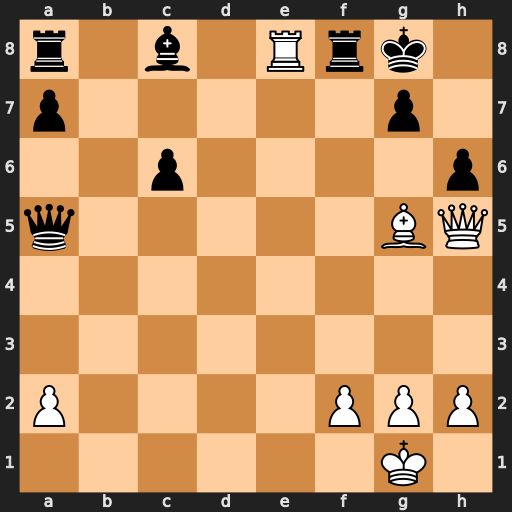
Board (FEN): r1b1Rrk1/p5p1/2p4p/q5BQ/8/8/P4PPP/6K1
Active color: w
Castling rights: -
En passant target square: -
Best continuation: Rxf8+ Kxf8 Be7+ Kxe7 Qxa5